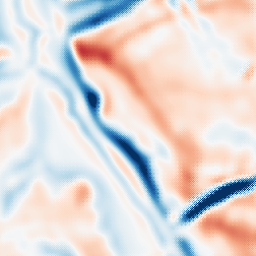
Category: multiscale
Decomposition family: dog
Decomposition parameters: sigma_low: 5
sigma_high: 10
Upsampling method: regularized
Upsampling parameters: scale: 4
lambda_reg: 0.1
Upsampling scale: 4